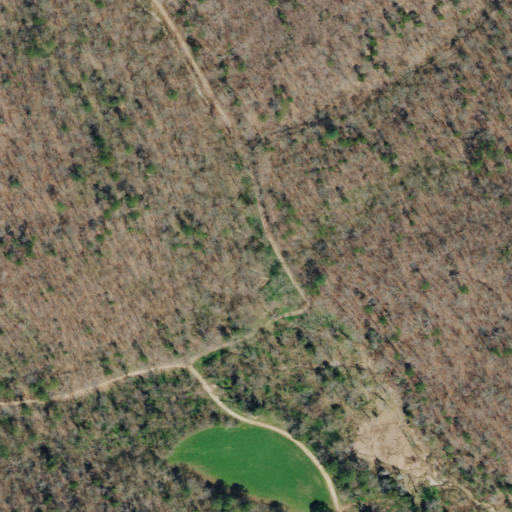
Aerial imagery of valley in Tennessee named Pole Hollow containing deciduous forest, open development, and low intensity development